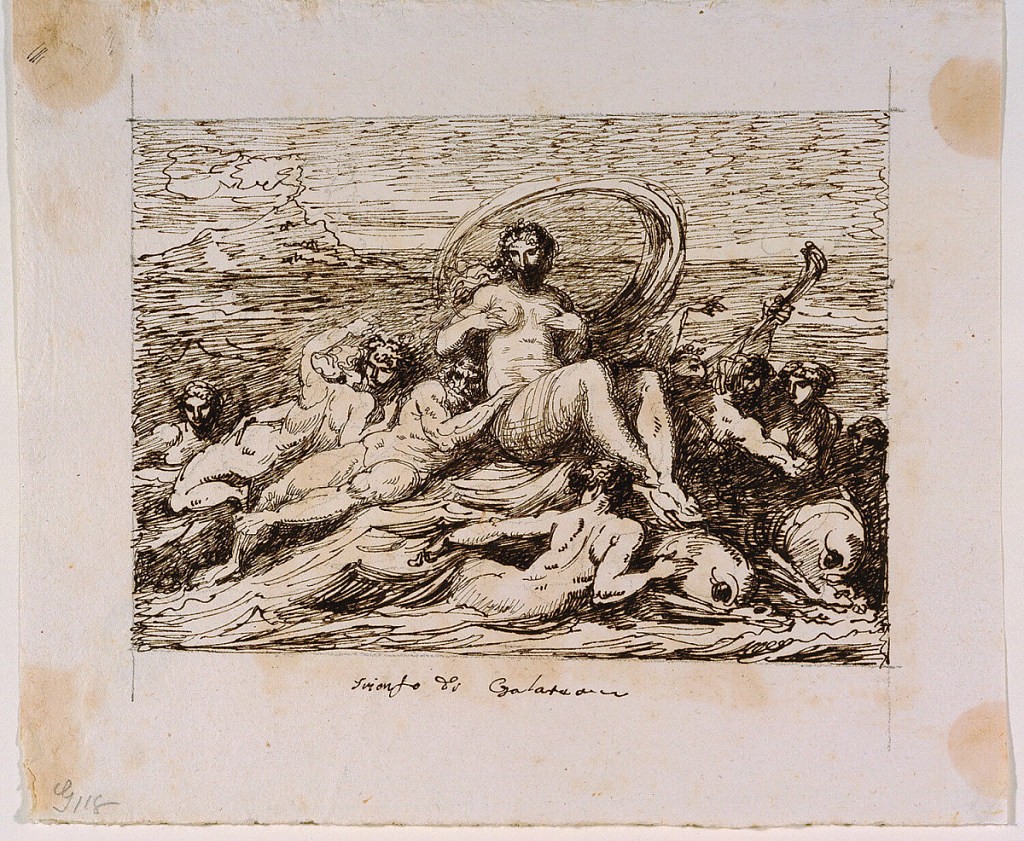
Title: Triumph of Galatea
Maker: Felice Giani, Italian, 1758–1823
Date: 1780–90
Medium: Pen and brown ink, traces of black chalk on white laid paper; framing lines in black chalk
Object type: Drawing
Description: Galatea, riding a pair of dolphins and accompanied by sea gods, emerges from the water. Neptune is beside her upon the waves as she sprays milk from her breast.